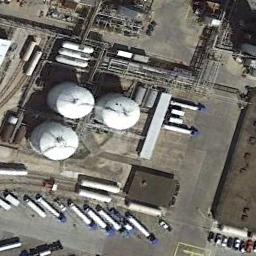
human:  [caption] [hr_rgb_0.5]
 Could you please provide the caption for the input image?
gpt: There are three white storage tanks on the bare land .

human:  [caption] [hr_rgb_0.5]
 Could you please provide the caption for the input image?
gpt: There are many neatly arranged storage tanks and many cars in the factory .

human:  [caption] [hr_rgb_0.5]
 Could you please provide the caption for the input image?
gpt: There is a green pool beside the storage tanks .

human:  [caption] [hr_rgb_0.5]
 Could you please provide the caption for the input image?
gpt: There are many cars beside the storage tanks .

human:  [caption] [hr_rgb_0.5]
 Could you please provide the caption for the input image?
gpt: There are three white storage tanks of the same size .